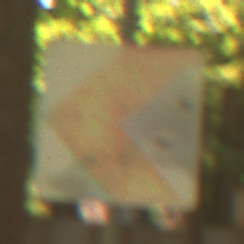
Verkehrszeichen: RichtungstafelnInKurvenKleinRechts
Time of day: Midday
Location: Outdoor (Nature)
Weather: PartlyCloudy
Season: NotSpecified
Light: Natural